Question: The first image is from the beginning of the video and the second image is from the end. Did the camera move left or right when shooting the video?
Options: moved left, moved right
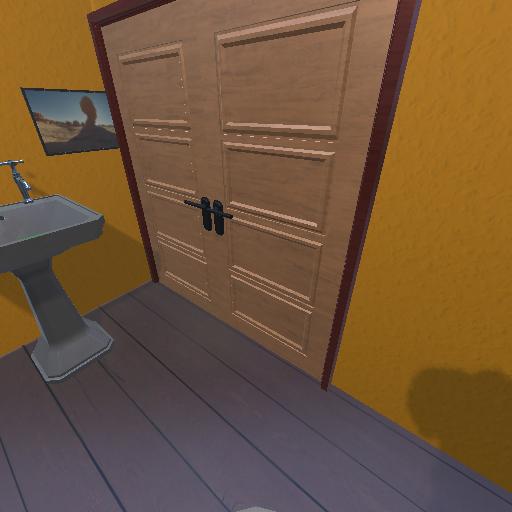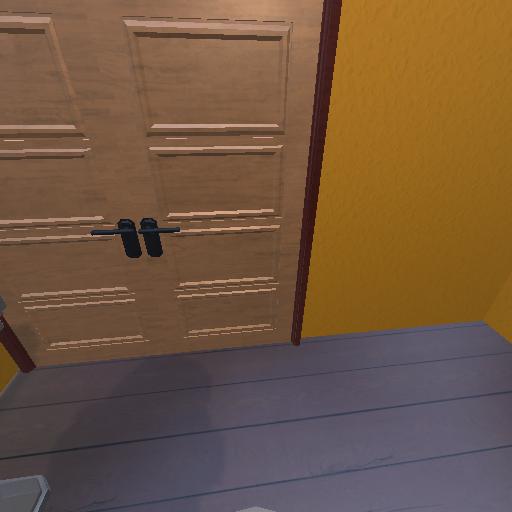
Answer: moved left